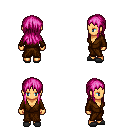
a pixel art fantasy rpg character, female body template, human, tanned skin, brown robe, gold greaves, pink unkempt hairstyle, gray slippers, four views (front, back, left, right), 2x2 character sprite sheet, small pixel art, hard edges, no anti-aliasing